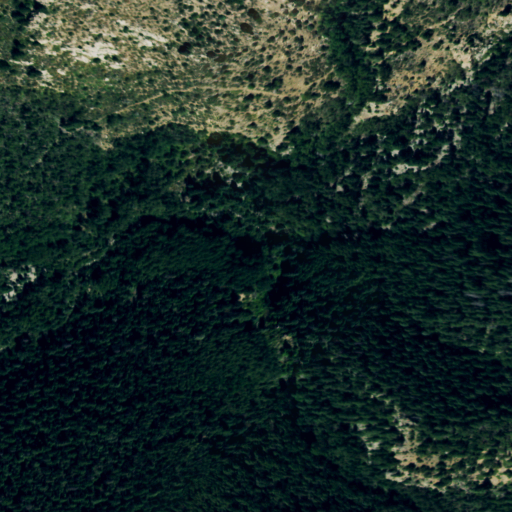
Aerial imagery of valley in Colorado named Slide Rock Canyon containing evergreen forest, deciduous forest, shrub, grassland, mixed forest, and woody wetlands